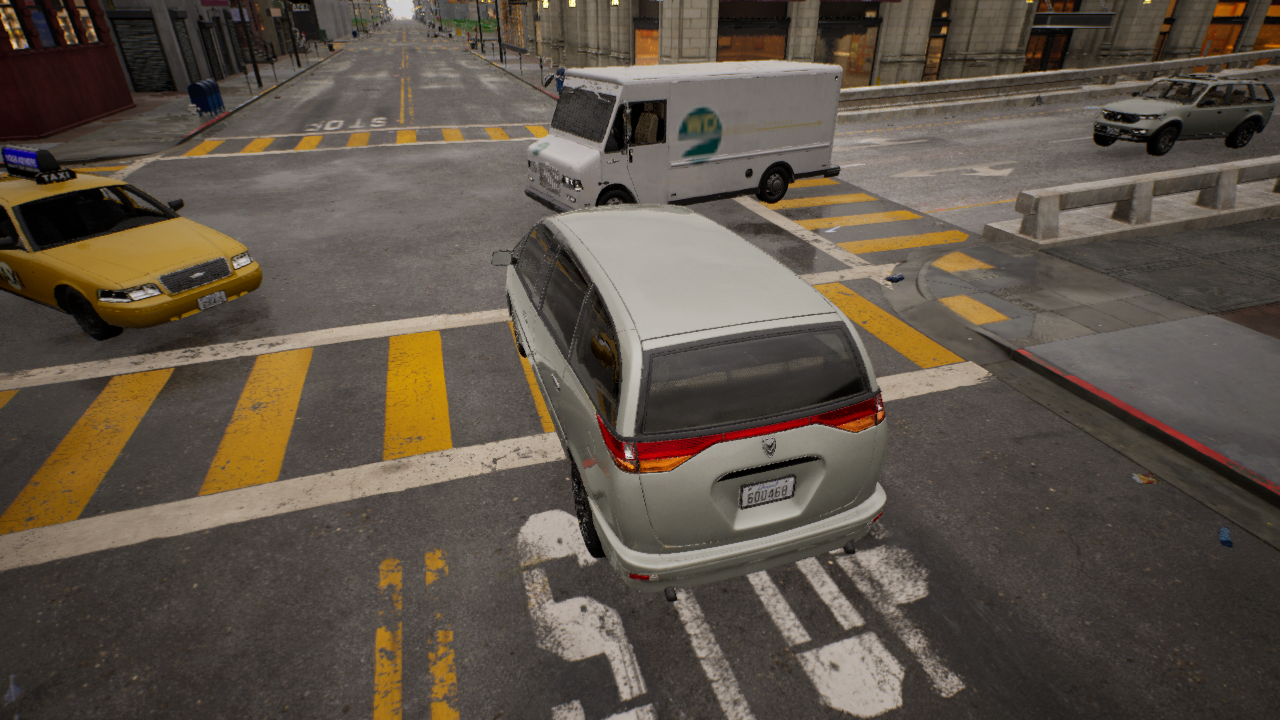
Venue: residential
Lighting: golden hour
Vehicle rig: minivan